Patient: sex F, age 26
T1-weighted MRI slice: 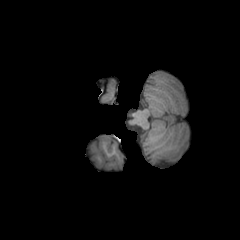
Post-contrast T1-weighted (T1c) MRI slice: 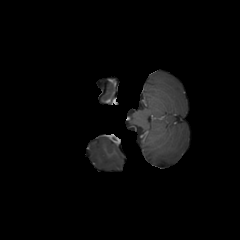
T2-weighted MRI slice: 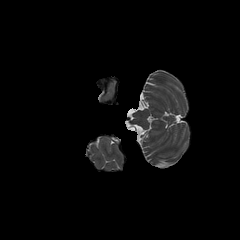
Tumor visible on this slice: no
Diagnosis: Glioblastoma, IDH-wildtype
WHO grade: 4